Question: I have script which draw candlestick chart. I added two annotations to this script. One is "Last data" which show last candle and the second annotations should show point in the future. But for some reason it is not visible on the picture. How can I make it visible? I was trying to change chart width and plt.axis values but didn't find solution.
'''
#!/usr/bin/env python
import matplotlib.pyplot as plt
from matplotlib.dates import DateFormatter, WeekdayLocator, HourLocator, DayLocator, MONDAY
from matplotlib.finance import quotes_historical_yahoo, candlestick, plot_day_summary, candlestick2
from matplotlib.patches import Ellipse, Circle
el = Ellipse((2, -1), 0.5, 0.5)
# (Year, month, day) tuples suffice as args for quotes_historical_yahoo
date1 = ( 2013, 11, 10)
date2 = ( 2013, 12, 29)
mondays = WeekdayLocator(MONDAY) # major ticks on the mondays
alldays = DayLocator() # minor ticks on the days
weekFormatter = DateFormatter('%b %d') # e.g., Jan 12
dayFormatter = DateFormatter('%d') # e.g., 12
quotes = quotes_historical_yahoo('INTC', date1, date2)
if len(quotes) == 0:
raise SystemExit
fig, ax = plt.subplots()
fig.subplots_adjust(bottom=0.2)
candlestick(ax, quotes, width=0.6)
ax.xaxis_date()
plt.setp( plt.gca().get_xticklabels(), rotation=45, horizontalalignment='right')
dt = quotes[0][0]
ax.annotate(
'Last data',
xy=(dt+16, 24),
xytext=(dt+3, 25),
arrowprops=dict(arrowstyle='simple', fc="0.6", ec="none", patchB=el, connectionstyle="arc3,rad=0.3", facecolor='black')
)
ax.annotate(
'Future',
xy=(dt+19, 24.5),
xytext=(dt+2, 23.7),
arrowprops=dict(arrowstyle='simple', fc="0.6", ec="none", patchB=el, connectionstyle="arc3,rad=0.3", facecolor='black')
)
plt.savefig('test.png')
'''

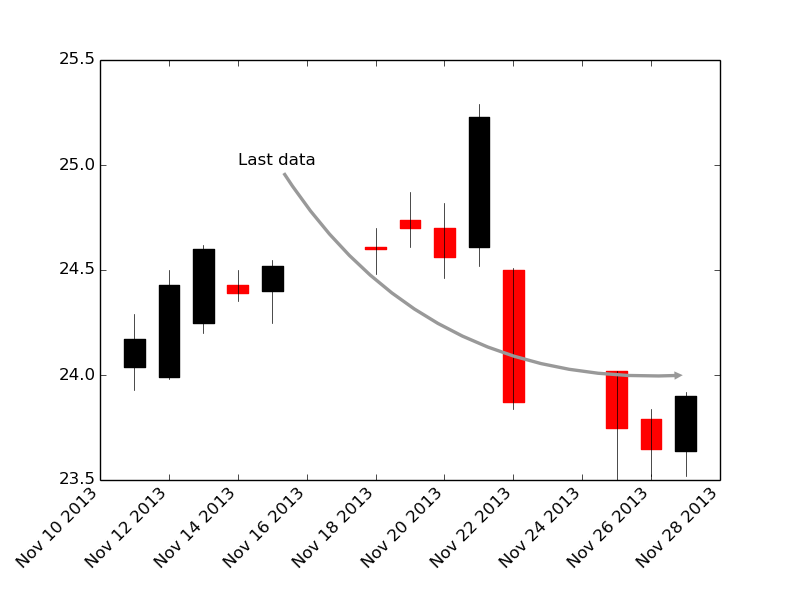
Answer: You just need to change the xlimit on your graph:
'''
ax = plt.gca()
ax.set_xlim([start_data, end_date])
plt.draw()
'''